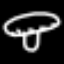
Label: mushroom